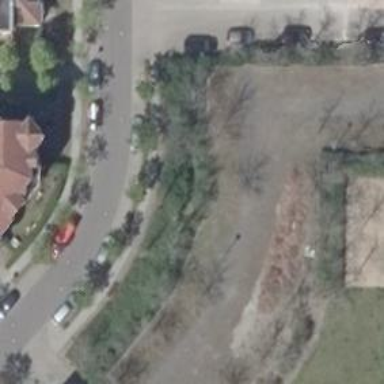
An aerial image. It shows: Park.